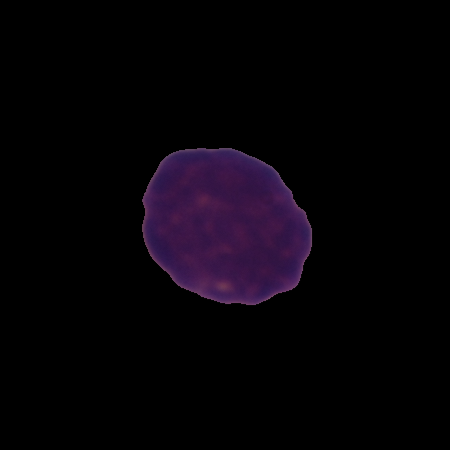
Label: healthy